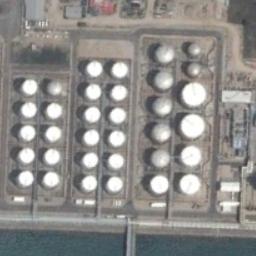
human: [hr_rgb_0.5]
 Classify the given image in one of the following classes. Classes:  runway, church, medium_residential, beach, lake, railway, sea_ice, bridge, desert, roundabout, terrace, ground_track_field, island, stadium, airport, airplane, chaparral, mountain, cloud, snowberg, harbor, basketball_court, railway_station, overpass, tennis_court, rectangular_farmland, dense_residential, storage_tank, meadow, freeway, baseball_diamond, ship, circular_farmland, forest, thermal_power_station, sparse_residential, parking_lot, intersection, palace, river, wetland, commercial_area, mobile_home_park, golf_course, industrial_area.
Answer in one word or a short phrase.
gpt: storage_tank